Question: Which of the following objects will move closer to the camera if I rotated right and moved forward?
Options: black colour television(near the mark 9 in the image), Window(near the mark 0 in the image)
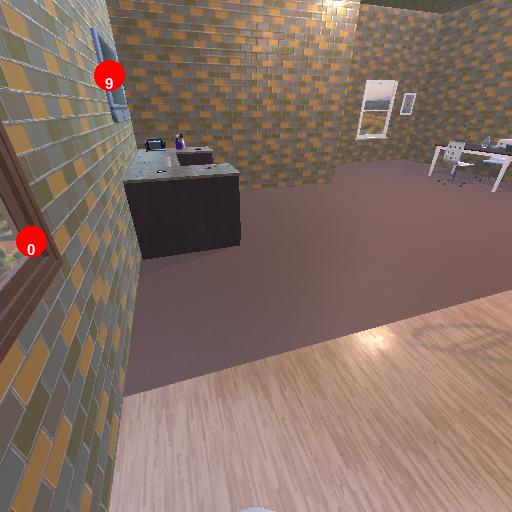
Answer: black colour television(near the mark 9 in the image)